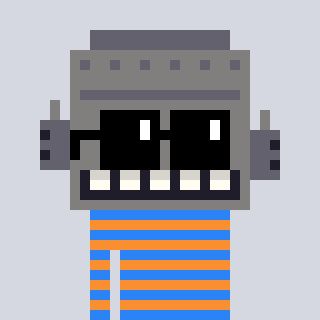
a pixel art character with square black sunglasses, a robot-shaped head and a orange-colored body on a cool background